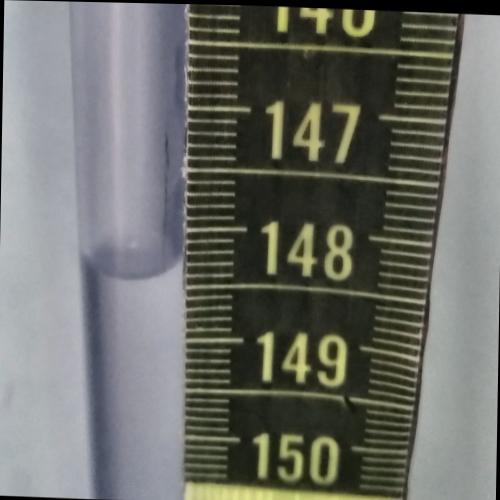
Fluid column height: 148.4 cm